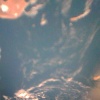
Label: water